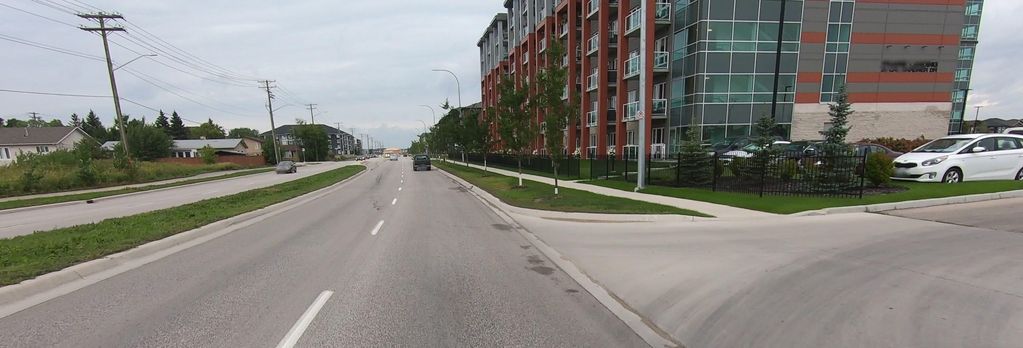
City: winnipeg